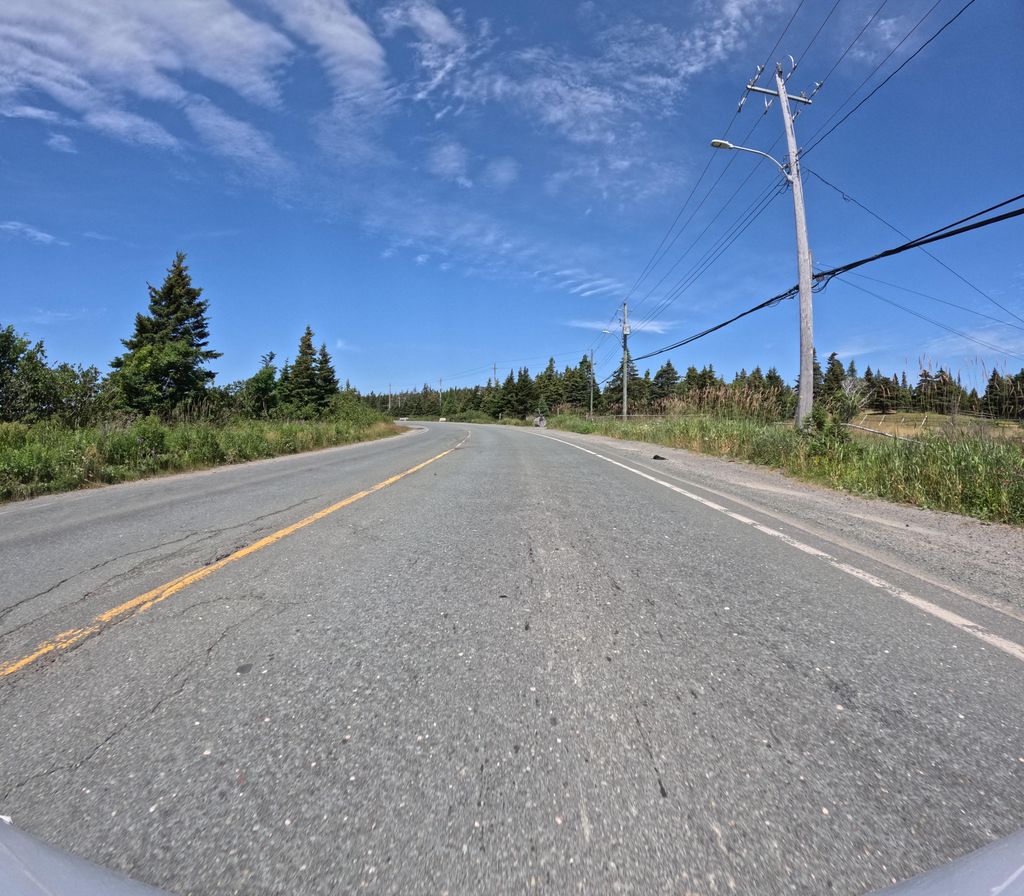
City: st_johns